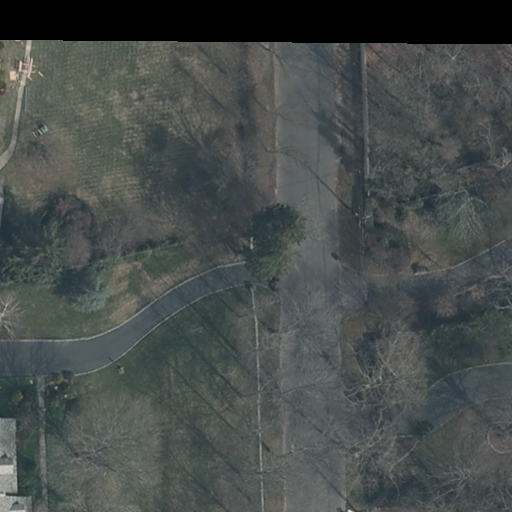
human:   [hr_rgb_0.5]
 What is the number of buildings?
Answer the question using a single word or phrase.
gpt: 1

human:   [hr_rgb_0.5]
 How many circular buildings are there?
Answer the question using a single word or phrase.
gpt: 0

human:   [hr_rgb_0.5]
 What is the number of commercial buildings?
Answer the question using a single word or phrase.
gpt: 0

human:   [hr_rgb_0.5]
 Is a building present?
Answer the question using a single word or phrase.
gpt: yes

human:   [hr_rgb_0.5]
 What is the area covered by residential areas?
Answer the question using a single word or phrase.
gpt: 10595m2

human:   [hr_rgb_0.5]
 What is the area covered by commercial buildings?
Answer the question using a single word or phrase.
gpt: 0m2

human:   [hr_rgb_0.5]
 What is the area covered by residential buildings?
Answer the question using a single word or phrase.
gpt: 89m2

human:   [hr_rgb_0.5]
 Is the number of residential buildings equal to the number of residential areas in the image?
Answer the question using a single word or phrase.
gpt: yes

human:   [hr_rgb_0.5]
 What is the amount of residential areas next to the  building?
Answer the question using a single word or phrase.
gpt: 1

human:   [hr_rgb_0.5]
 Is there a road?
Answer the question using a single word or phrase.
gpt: yes

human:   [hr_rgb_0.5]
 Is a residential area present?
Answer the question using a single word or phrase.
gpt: yes

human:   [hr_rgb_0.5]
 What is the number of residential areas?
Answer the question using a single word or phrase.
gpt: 1

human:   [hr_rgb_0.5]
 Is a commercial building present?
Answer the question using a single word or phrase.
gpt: no

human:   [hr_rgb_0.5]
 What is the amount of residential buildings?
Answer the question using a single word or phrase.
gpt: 1

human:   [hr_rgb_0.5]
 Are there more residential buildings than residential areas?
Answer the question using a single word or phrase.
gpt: no

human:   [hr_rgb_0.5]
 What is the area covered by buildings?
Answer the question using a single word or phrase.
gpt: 89m2

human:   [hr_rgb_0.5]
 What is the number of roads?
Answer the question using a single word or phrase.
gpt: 3

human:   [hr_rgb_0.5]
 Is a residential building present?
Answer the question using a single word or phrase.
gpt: yes

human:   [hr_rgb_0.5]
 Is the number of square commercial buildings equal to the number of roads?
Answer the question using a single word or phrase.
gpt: no

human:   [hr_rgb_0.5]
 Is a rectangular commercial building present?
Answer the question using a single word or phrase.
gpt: no

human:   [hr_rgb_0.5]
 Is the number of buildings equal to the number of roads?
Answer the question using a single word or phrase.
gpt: no

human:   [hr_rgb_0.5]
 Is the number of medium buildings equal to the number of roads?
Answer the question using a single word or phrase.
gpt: no

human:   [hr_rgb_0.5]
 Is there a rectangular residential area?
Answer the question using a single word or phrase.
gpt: yes

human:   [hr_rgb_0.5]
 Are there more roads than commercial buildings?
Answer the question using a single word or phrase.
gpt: yes

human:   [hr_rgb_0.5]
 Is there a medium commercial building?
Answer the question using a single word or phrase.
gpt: no

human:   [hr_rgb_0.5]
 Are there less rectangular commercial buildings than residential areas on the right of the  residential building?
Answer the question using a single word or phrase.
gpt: no

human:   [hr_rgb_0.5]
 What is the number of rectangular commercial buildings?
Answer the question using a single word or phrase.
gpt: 0

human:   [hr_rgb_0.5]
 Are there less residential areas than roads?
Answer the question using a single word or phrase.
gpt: yes

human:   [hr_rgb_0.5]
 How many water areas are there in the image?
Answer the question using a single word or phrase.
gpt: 0

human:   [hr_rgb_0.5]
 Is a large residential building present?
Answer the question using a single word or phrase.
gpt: no

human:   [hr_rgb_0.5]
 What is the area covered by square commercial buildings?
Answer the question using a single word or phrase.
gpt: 0m2

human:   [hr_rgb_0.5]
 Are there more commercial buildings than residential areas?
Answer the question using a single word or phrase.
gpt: no

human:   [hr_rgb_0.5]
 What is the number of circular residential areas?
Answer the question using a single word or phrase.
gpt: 0

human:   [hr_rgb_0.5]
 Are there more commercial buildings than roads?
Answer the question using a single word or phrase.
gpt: no

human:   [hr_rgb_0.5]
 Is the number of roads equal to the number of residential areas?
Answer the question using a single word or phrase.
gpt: no

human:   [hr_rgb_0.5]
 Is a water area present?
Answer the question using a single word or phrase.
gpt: no

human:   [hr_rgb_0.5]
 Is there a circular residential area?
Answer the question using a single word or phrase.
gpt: no

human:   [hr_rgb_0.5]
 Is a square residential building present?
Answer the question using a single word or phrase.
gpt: no

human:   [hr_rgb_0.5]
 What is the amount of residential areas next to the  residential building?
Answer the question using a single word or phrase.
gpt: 1

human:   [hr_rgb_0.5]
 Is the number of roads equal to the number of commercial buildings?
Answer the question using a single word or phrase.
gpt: no

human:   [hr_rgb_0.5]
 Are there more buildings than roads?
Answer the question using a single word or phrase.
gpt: no

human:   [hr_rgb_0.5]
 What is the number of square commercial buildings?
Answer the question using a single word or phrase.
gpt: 0

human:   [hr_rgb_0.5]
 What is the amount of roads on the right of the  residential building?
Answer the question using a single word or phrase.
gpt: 3

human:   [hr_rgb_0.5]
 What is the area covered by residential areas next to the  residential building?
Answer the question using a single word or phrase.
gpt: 10595m2

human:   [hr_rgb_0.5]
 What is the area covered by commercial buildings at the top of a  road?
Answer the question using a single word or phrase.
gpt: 0m2

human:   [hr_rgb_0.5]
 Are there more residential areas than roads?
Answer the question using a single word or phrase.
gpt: no

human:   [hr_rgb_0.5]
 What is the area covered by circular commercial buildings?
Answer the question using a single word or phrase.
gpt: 0m2

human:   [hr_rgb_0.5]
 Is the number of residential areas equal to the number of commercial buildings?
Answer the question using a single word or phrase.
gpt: no

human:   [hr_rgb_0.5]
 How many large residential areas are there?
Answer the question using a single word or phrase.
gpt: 1

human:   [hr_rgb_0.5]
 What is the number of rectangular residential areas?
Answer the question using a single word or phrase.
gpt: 1

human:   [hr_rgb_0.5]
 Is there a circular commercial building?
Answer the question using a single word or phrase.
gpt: no

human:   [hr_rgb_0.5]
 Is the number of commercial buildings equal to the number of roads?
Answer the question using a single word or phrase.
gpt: no

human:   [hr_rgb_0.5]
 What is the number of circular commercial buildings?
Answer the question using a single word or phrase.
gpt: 0

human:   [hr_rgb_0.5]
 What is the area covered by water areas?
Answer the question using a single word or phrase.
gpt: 0m2

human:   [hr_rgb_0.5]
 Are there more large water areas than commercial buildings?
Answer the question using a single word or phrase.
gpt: no

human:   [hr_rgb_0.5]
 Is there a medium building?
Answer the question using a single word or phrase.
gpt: no

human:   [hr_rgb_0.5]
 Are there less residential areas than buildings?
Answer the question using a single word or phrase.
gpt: no

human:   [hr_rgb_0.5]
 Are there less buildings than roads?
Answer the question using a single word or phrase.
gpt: yes

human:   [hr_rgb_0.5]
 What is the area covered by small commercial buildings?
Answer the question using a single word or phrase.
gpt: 0m2

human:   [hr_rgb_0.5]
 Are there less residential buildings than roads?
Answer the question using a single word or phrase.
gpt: yes

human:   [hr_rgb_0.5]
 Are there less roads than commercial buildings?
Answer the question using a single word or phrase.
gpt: no

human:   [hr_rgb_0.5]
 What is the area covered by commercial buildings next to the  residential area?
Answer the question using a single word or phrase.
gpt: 0m2

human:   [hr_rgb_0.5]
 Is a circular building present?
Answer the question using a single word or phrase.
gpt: no

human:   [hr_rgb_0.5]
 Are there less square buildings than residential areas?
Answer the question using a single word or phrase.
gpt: yes